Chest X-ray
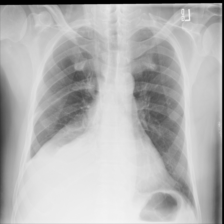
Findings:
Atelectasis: negative
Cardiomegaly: negative
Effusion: negative
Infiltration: negative
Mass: negative
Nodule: negative
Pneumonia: negative
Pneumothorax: negative
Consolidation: positive
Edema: negative
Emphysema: negative
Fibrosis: negative
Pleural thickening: negative
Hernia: negative